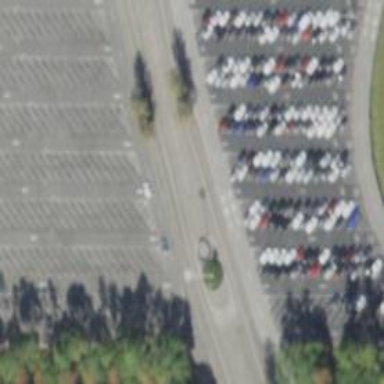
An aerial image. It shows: Designated parking area for trams on service road.